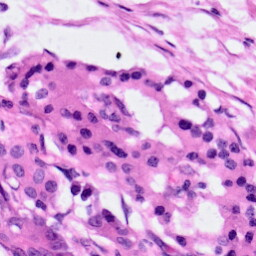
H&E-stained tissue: Pancreatic